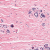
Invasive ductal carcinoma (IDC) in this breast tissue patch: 0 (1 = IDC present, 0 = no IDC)